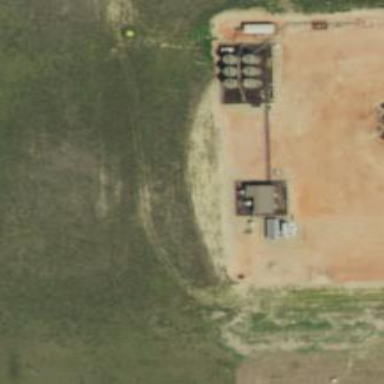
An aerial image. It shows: Storage tank that is man-made.